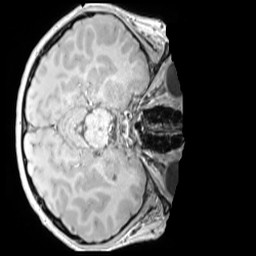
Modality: MP2RAGE
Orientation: axial
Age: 10
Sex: male
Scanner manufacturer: siemens
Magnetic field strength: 3 T
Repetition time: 4 s
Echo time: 0.00303 s